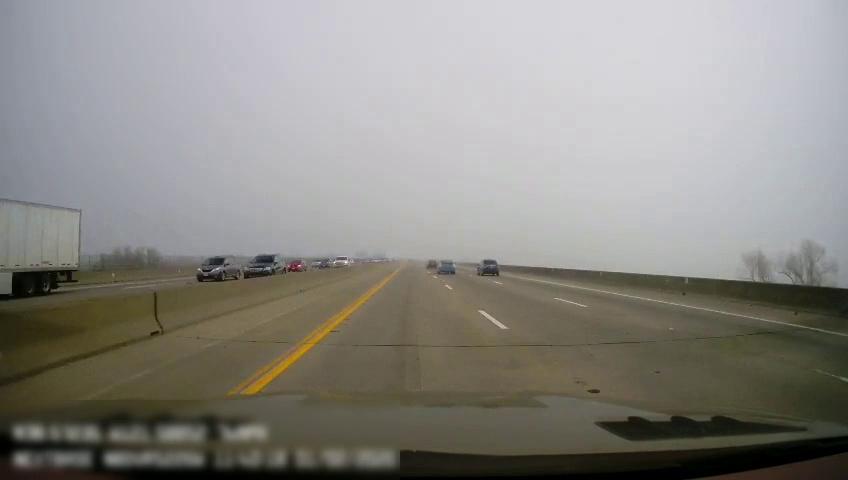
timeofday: Day
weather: Cloudy
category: Drivable Space
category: Drivable Space
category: Vehicles | Truck
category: Vehicles | Car
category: Vehicles | Car
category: Vehicles | SUV
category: Vehicles | SUV
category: Vehicles | Car
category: Vehicles | SUV
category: Vehicles | Car
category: Vehicles | Car
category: Vehicles | Car
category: Lanes | Current Lane
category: Lanes | Current Lane
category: Lanes | Alternate Lane
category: Lanes | Alternate Lane
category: Lanes | Alternate Lane
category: Lanes | Opposite Lane
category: Lanes | Opposite Lane